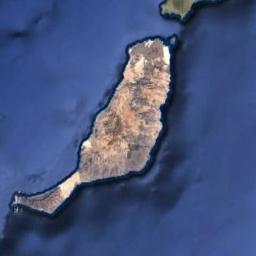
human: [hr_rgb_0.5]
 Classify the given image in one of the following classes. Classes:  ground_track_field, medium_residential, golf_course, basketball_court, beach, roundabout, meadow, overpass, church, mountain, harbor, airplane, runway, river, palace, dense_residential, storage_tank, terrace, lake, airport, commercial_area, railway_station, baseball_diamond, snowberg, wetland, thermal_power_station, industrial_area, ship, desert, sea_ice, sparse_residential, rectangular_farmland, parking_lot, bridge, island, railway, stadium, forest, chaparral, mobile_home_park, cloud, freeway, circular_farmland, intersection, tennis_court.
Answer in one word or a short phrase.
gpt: island